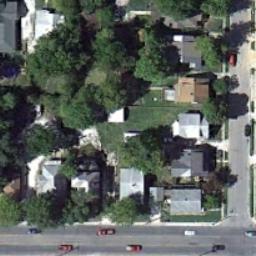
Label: medium_residential